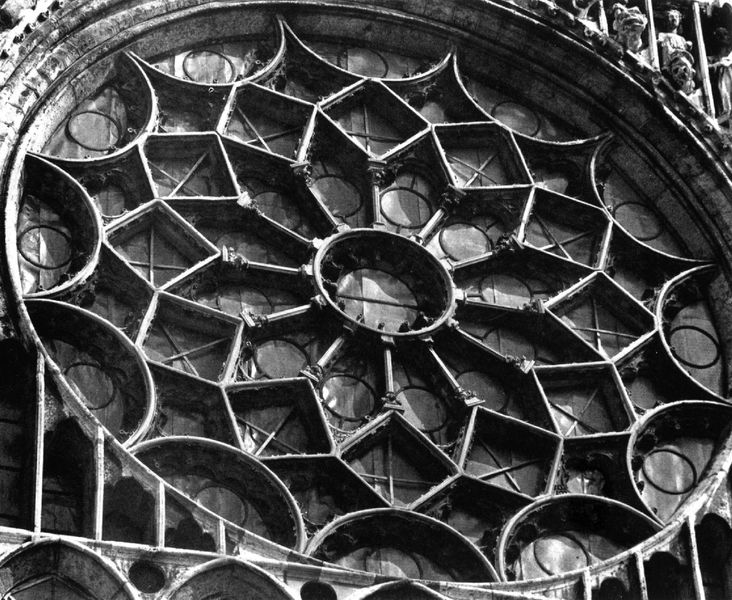
Titel: Kathedrale Notre-Dame in Chartres
Standort: Chartres, Notre-Dame (EU - F)
Schlagwörter: ausschnitt, fenster, glas, stein, kirche, figur, gotik, kreis, rund, skulptur, fassade, figuren, spitz, detail, foto, eckig, kreuz, stern, schwarzweiß, kathedrale, rauten, rosette, aussen, masswerk, fensterrose, halbbögen, kirchenfenster, drachenkopf, fotot, bleinetz, verbleiung, gozik, grafmaßwerk